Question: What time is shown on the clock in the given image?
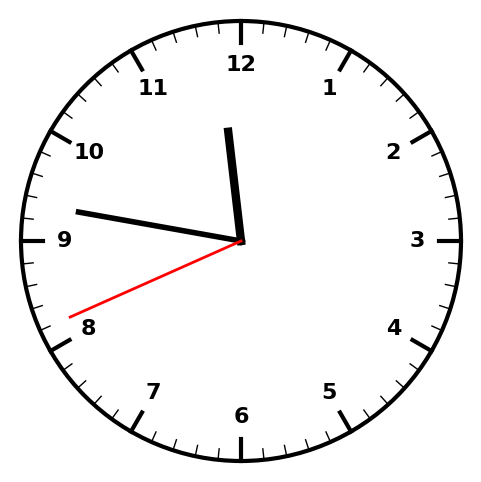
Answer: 11:46:41